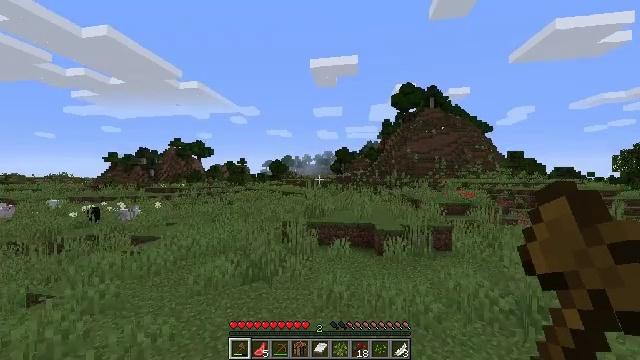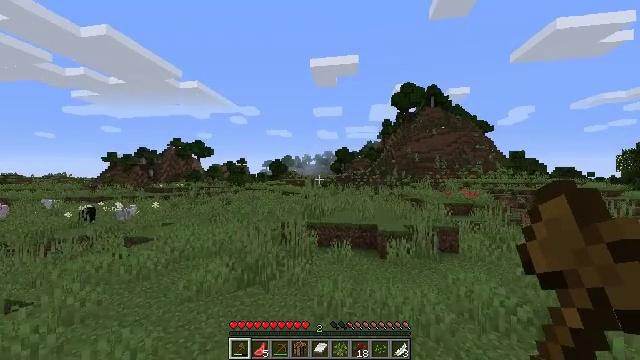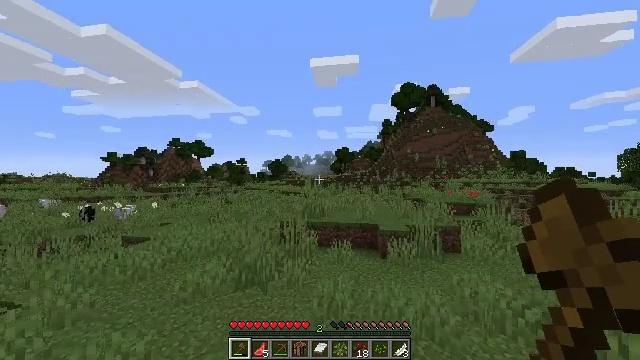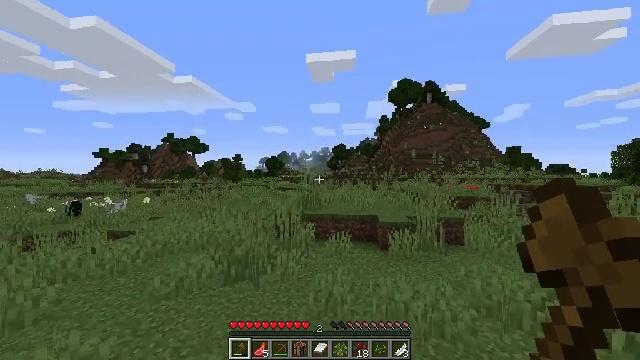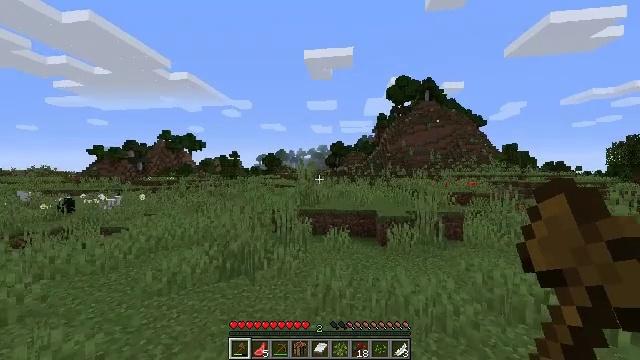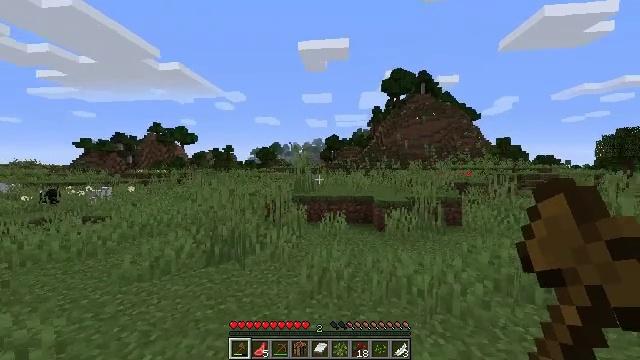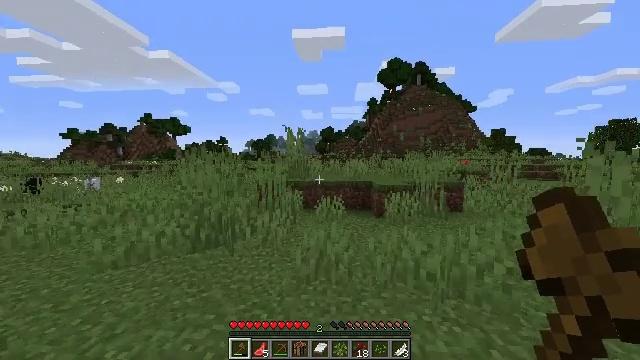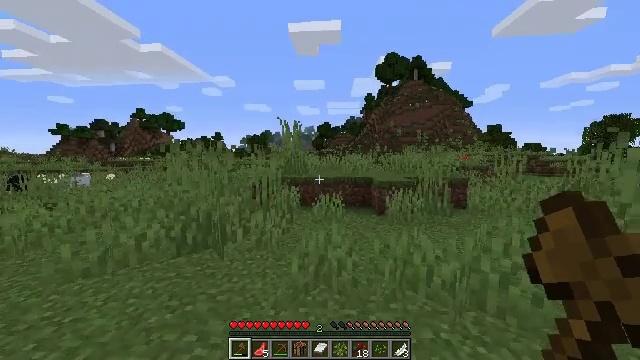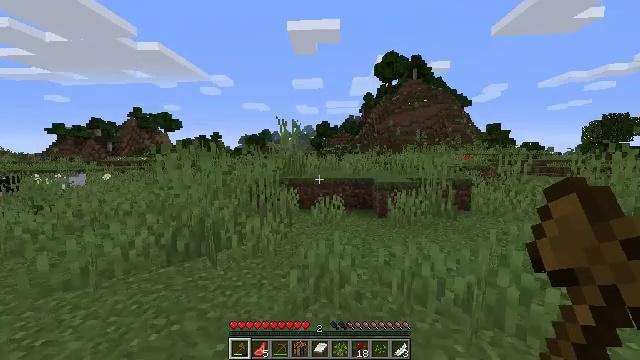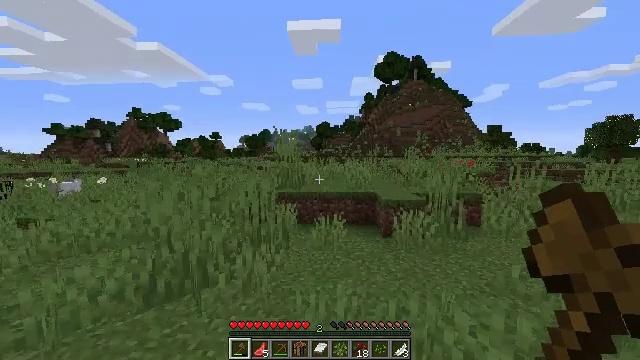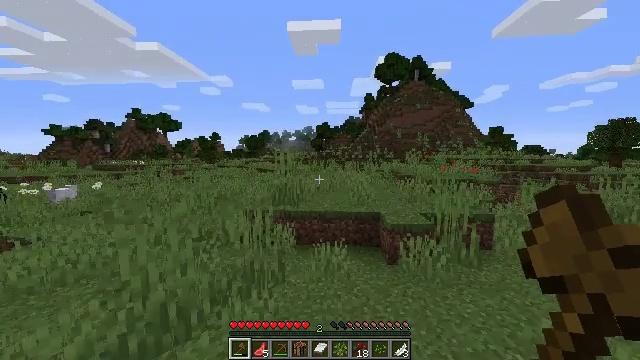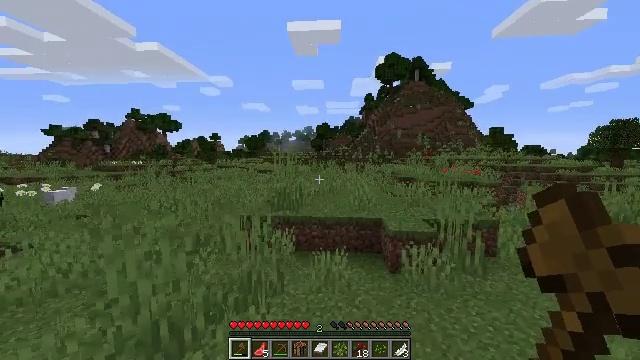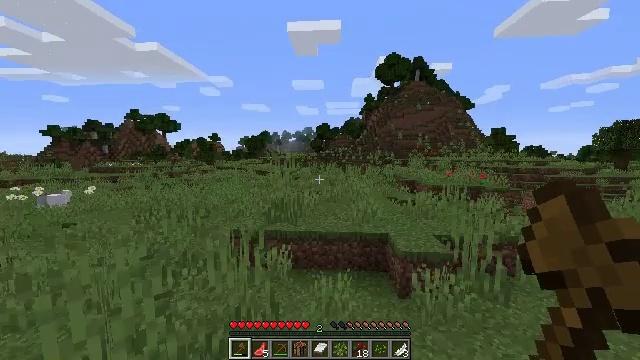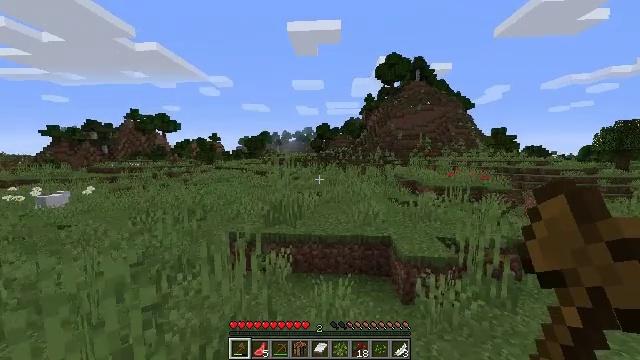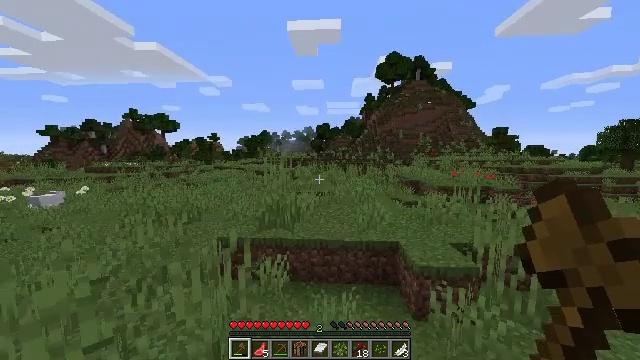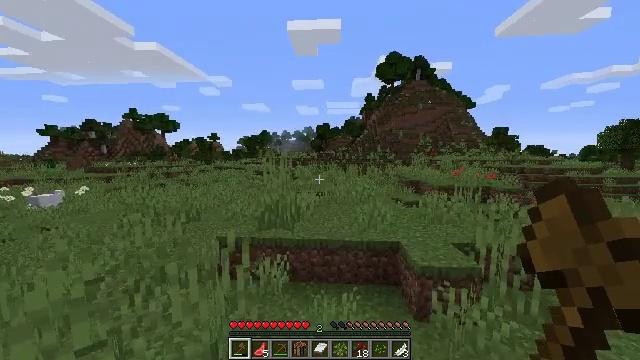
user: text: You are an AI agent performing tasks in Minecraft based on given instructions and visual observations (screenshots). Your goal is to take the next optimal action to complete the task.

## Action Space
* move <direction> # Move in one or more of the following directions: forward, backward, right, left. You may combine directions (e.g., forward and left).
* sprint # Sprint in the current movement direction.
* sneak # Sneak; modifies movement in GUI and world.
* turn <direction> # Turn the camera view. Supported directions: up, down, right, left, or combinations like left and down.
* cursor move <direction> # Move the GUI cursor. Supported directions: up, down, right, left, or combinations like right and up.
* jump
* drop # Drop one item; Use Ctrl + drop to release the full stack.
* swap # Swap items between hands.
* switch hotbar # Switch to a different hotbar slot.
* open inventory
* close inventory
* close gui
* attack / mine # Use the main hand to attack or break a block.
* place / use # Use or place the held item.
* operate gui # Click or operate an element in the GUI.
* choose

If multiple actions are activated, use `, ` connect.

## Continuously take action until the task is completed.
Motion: motion action
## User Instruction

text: Attack the underwater area to get tall seagrass.
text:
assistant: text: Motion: move forward
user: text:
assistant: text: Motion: move forward
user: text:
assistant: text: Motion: move forward
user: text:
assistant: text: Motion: move forward
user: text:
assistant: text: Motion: move forward, turn right and down
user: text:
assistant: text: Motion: move forward, turn right and down
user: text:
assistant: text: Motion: move forward, turn down
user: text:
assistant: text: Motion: move forward, jump
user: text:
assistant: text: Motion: move forward, jump
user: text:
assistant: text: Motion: move forward, jump
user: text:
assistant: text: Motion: move forward
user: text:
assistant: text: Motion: move forward
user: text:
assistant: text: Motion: move forward
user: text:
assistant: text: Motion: move forward
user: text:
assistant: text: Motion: move forward
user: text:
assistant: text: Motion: move forward
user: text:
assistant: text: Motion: move forward
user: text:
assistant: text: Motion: move forward
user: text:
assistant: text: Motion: move forward
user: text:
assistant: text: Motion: move forward
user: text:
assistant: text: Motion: move forward
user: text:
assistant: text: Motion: move forward, turn left and down, jump
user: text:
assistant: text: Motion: move forward, turn down, jump
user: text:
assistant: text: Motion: move forward, jump
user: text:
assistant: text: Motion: move forward, jump
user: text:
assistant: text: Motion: move forward
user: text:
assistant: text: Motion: move forward
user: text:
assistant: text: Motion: move forward
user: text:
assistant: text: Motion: move forward
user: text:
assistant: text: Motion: move forward, jump